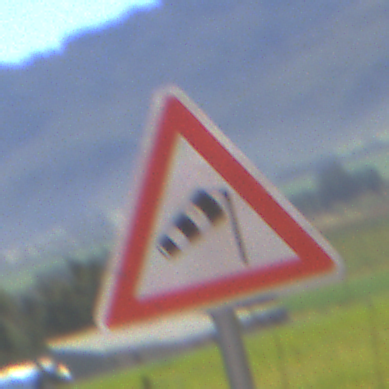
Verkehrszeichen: SeitenwindVonRechts
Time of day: MorningAfternoon
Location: Outdoor (RoadRail)
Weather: Clear
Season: NotSpecified
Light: Natural